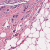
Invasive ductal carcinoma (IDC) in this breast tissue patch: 0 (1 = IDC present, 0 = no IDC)